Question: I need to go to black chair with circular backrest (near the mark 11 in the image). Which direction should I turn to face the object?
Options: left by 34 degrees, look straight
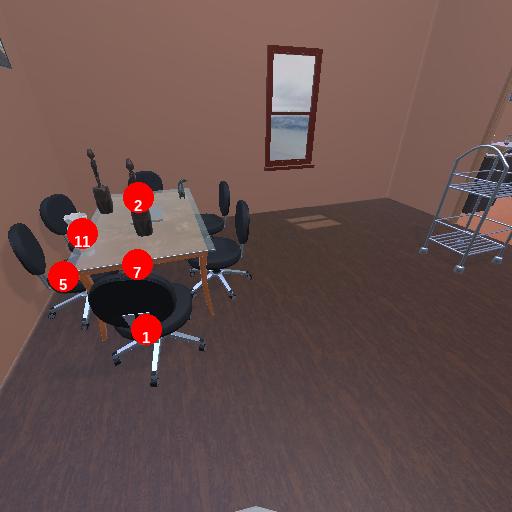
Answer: left by 34 degrees